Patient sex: M
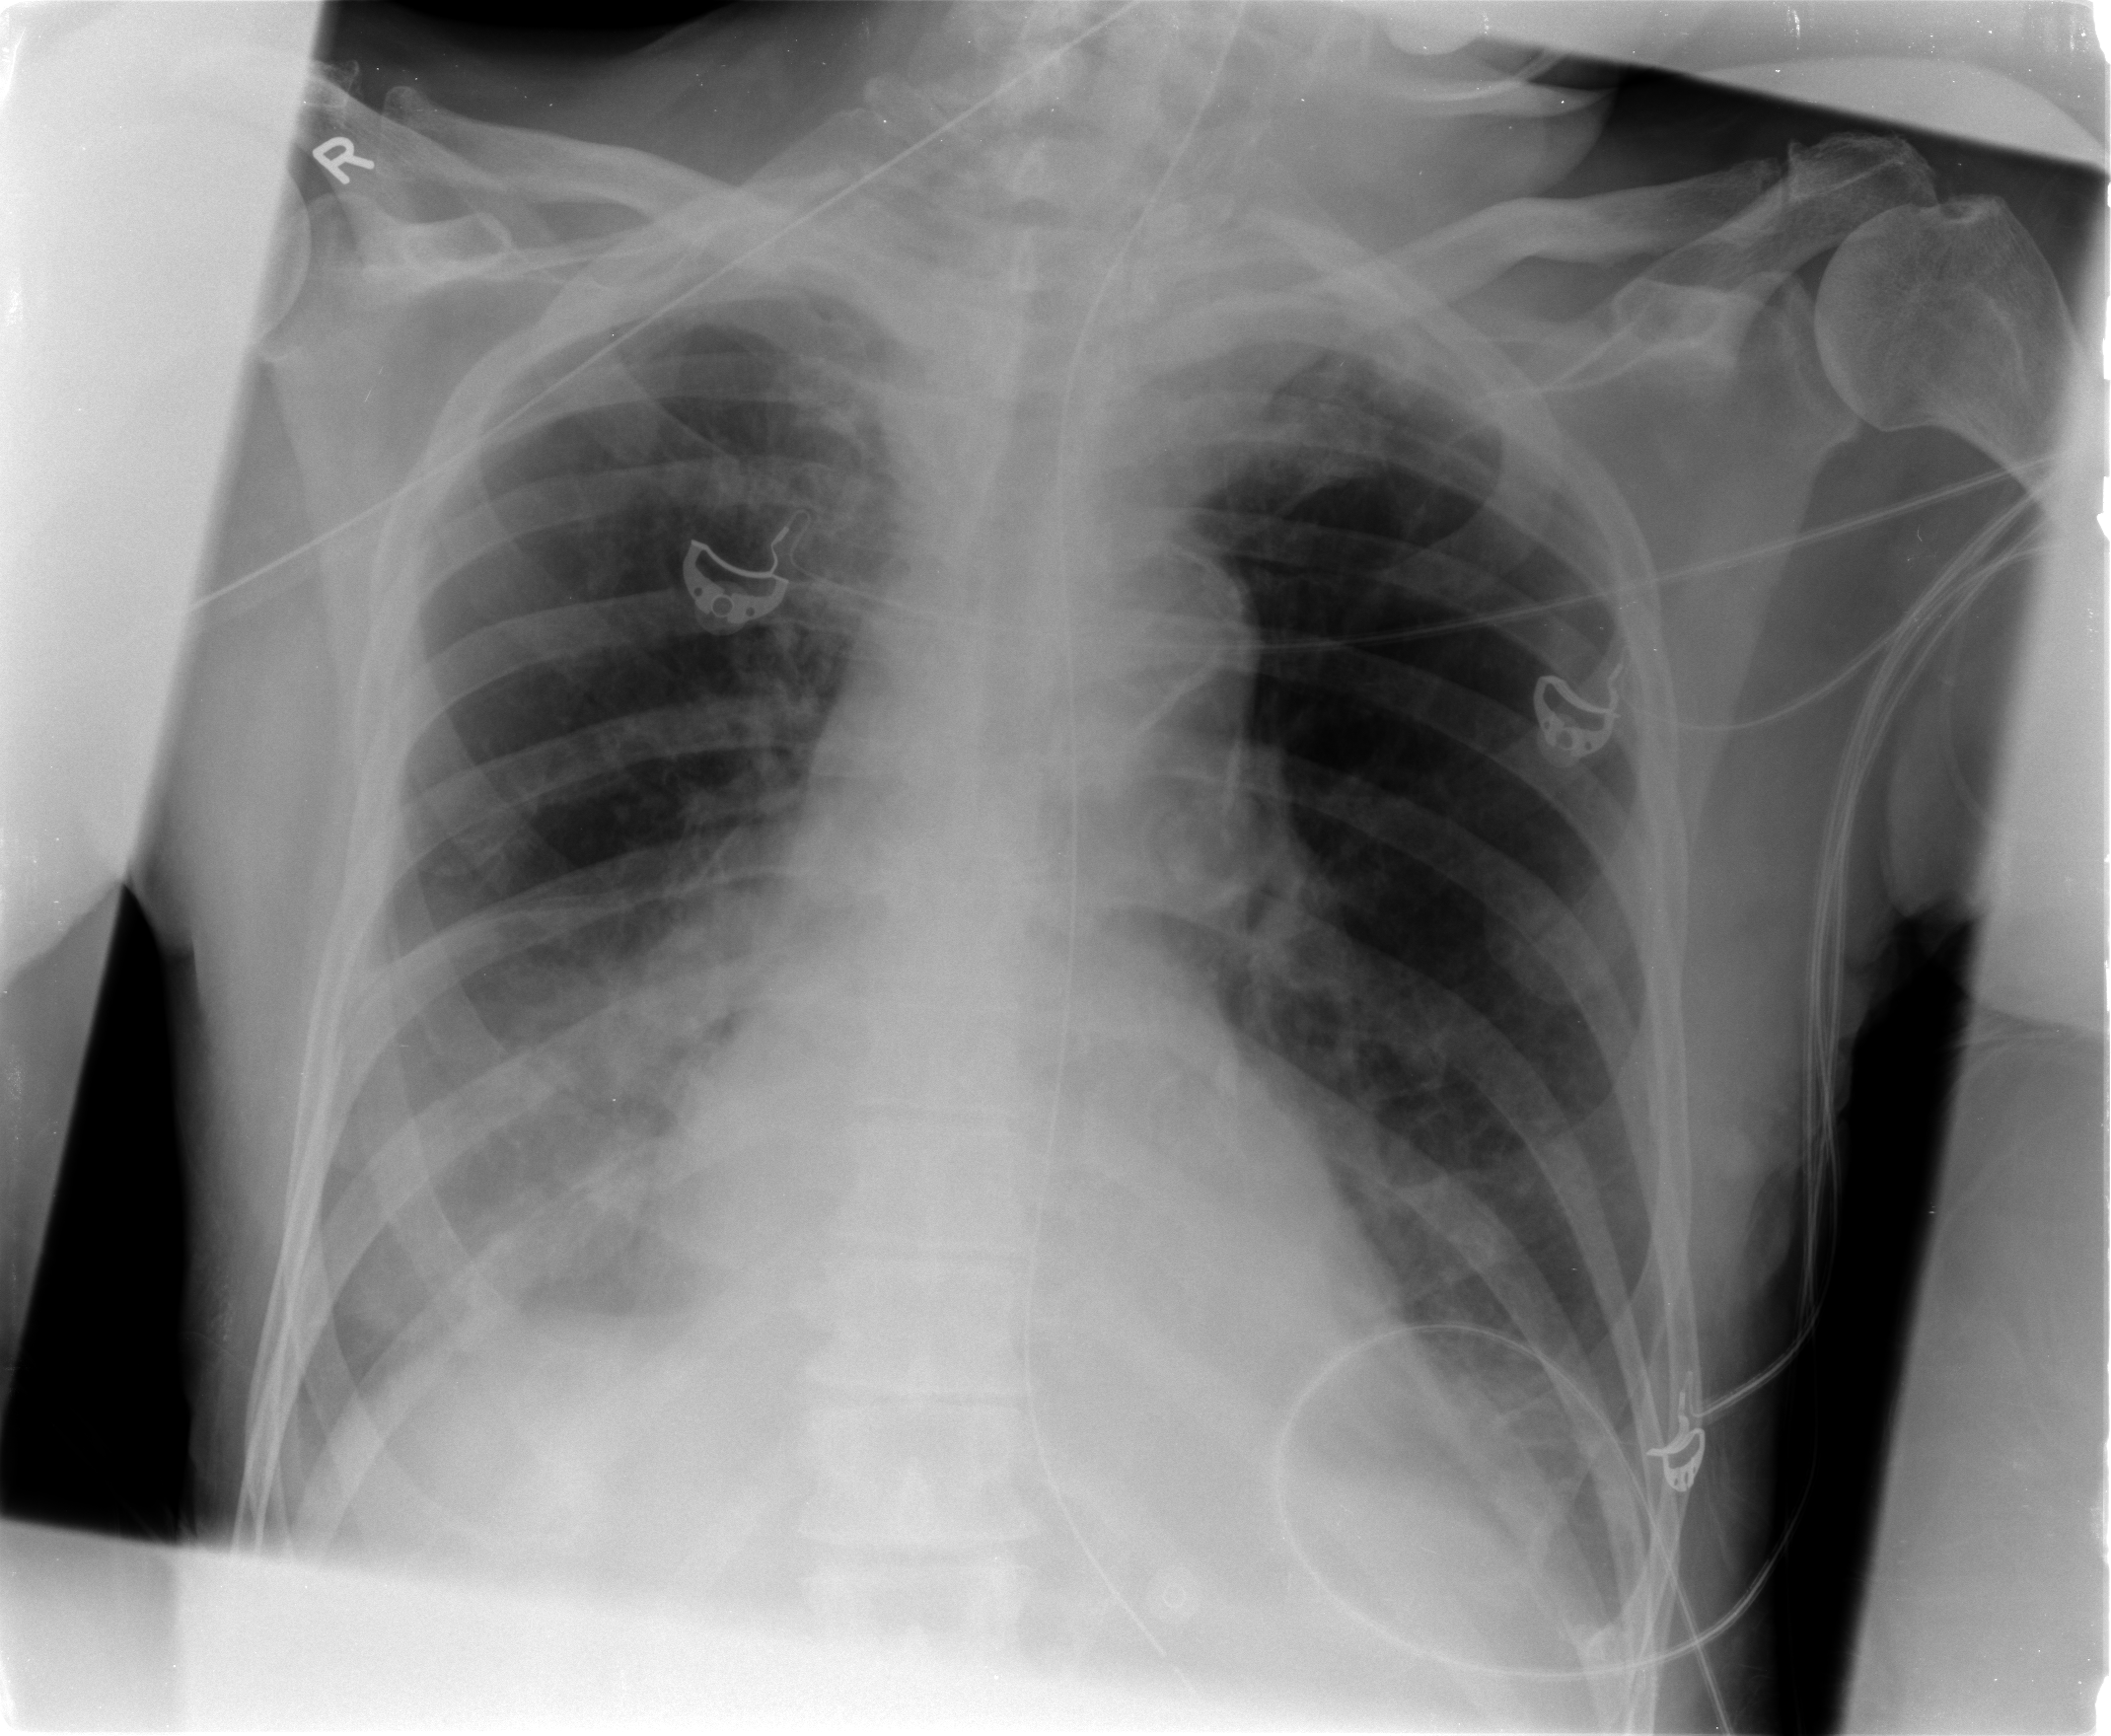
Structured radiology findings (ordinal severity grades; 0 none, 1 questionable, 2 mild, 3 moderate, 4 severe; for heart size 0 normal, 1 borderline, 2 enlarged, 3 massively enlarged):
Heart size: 2
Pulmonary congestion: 0
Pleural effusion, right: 3
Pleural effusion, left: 2
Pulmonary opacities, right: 2
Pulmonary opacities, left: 0
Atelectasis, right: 3
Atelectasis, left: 2